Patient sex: M
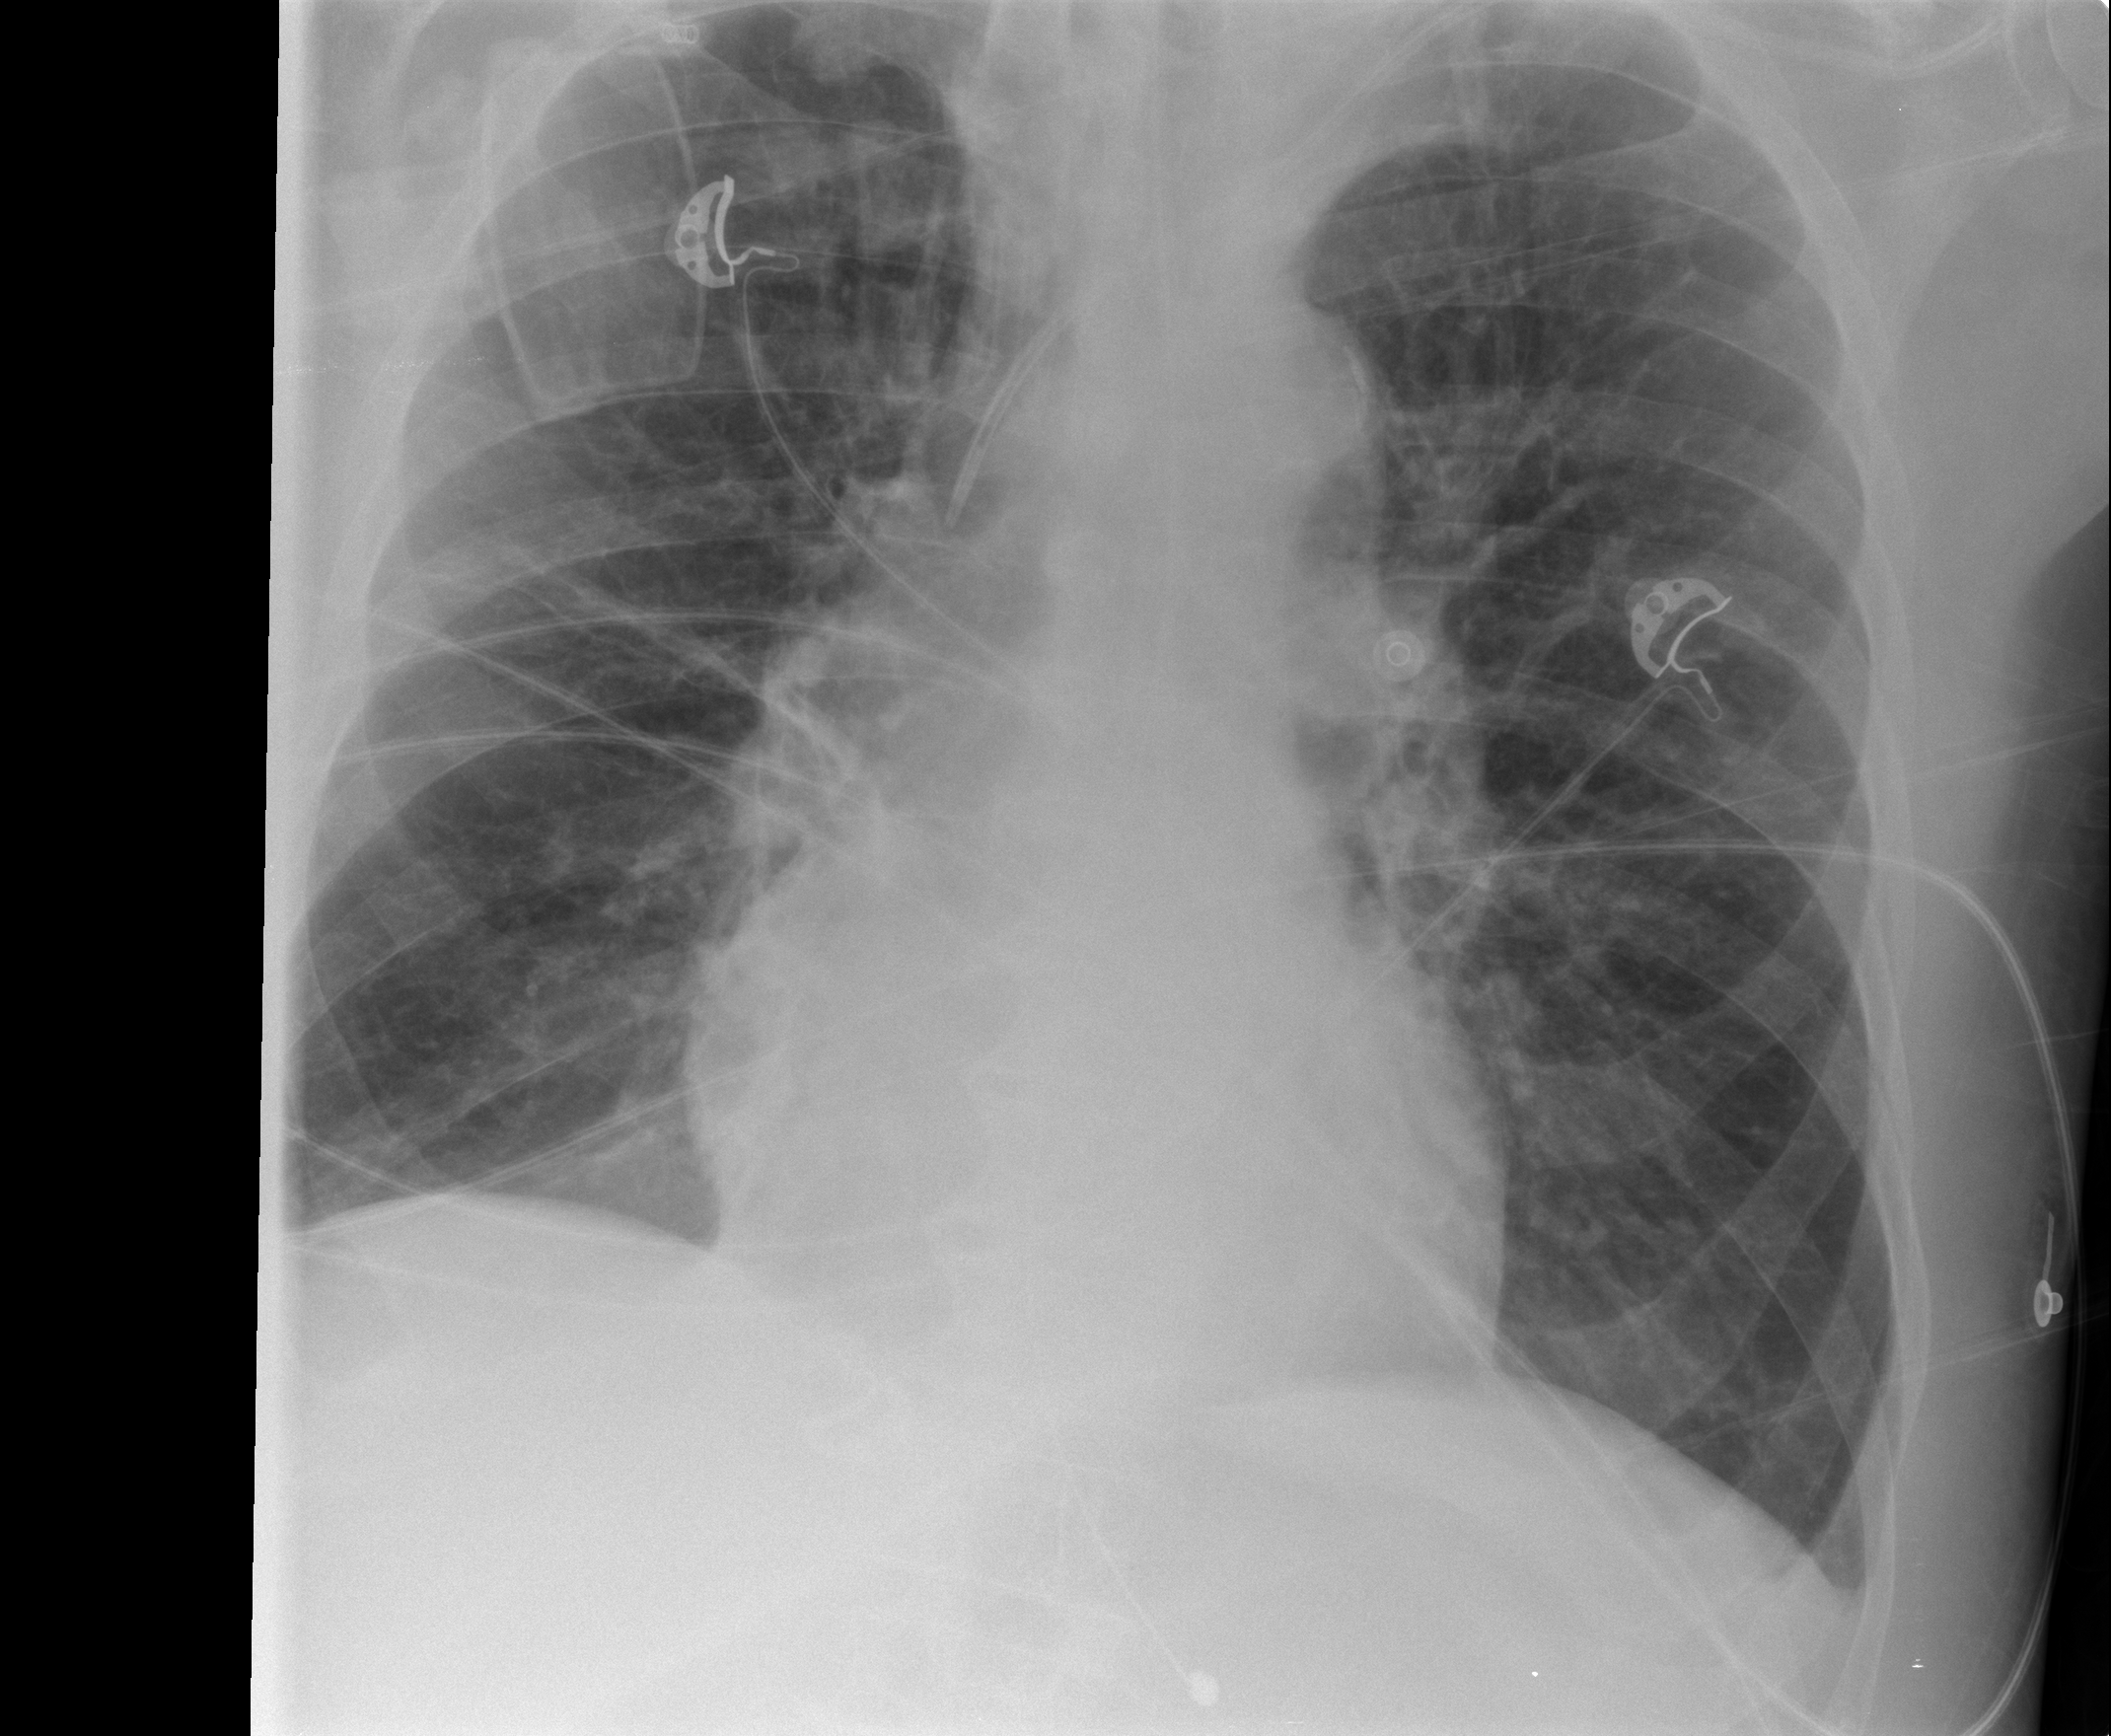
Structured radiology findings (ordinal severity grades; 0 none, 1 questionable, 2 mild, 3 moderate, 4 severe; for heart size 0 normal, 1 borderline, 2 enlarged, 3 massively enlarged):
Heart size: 0
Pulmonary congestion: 0
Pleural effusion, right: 0
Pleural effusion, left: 1
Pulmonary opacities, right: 0
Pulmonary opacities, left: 0
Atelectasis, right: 1
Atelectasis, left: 0